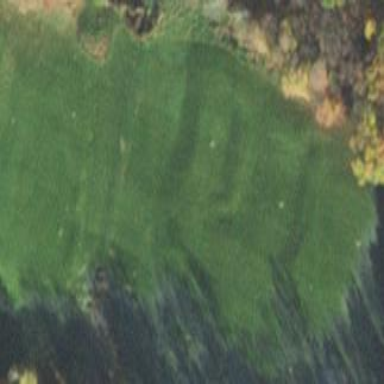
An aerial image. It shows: Area with grass used as rough in golf course.